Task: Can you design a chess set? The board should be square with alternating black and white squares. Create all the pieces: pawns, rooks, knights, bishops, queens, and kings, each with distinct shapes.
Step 2365:
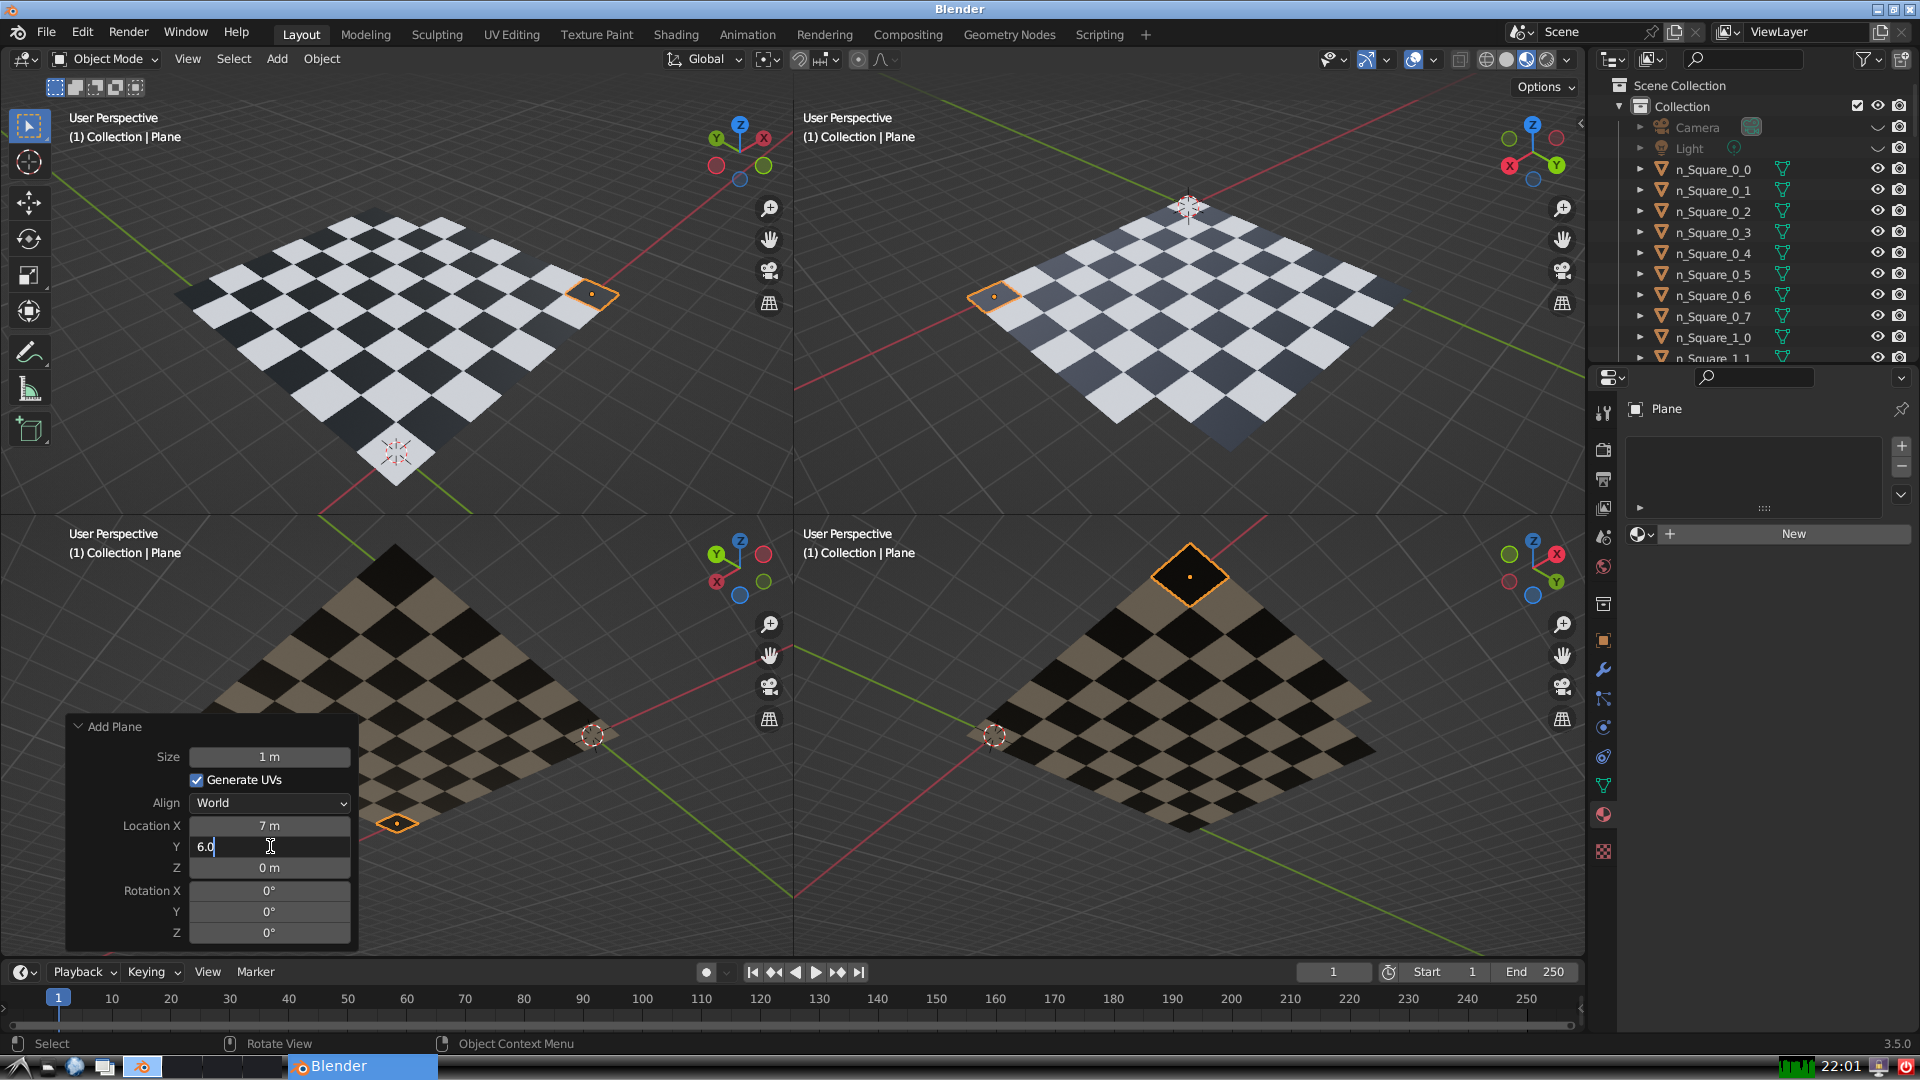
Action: {"key_press": ['Return']}